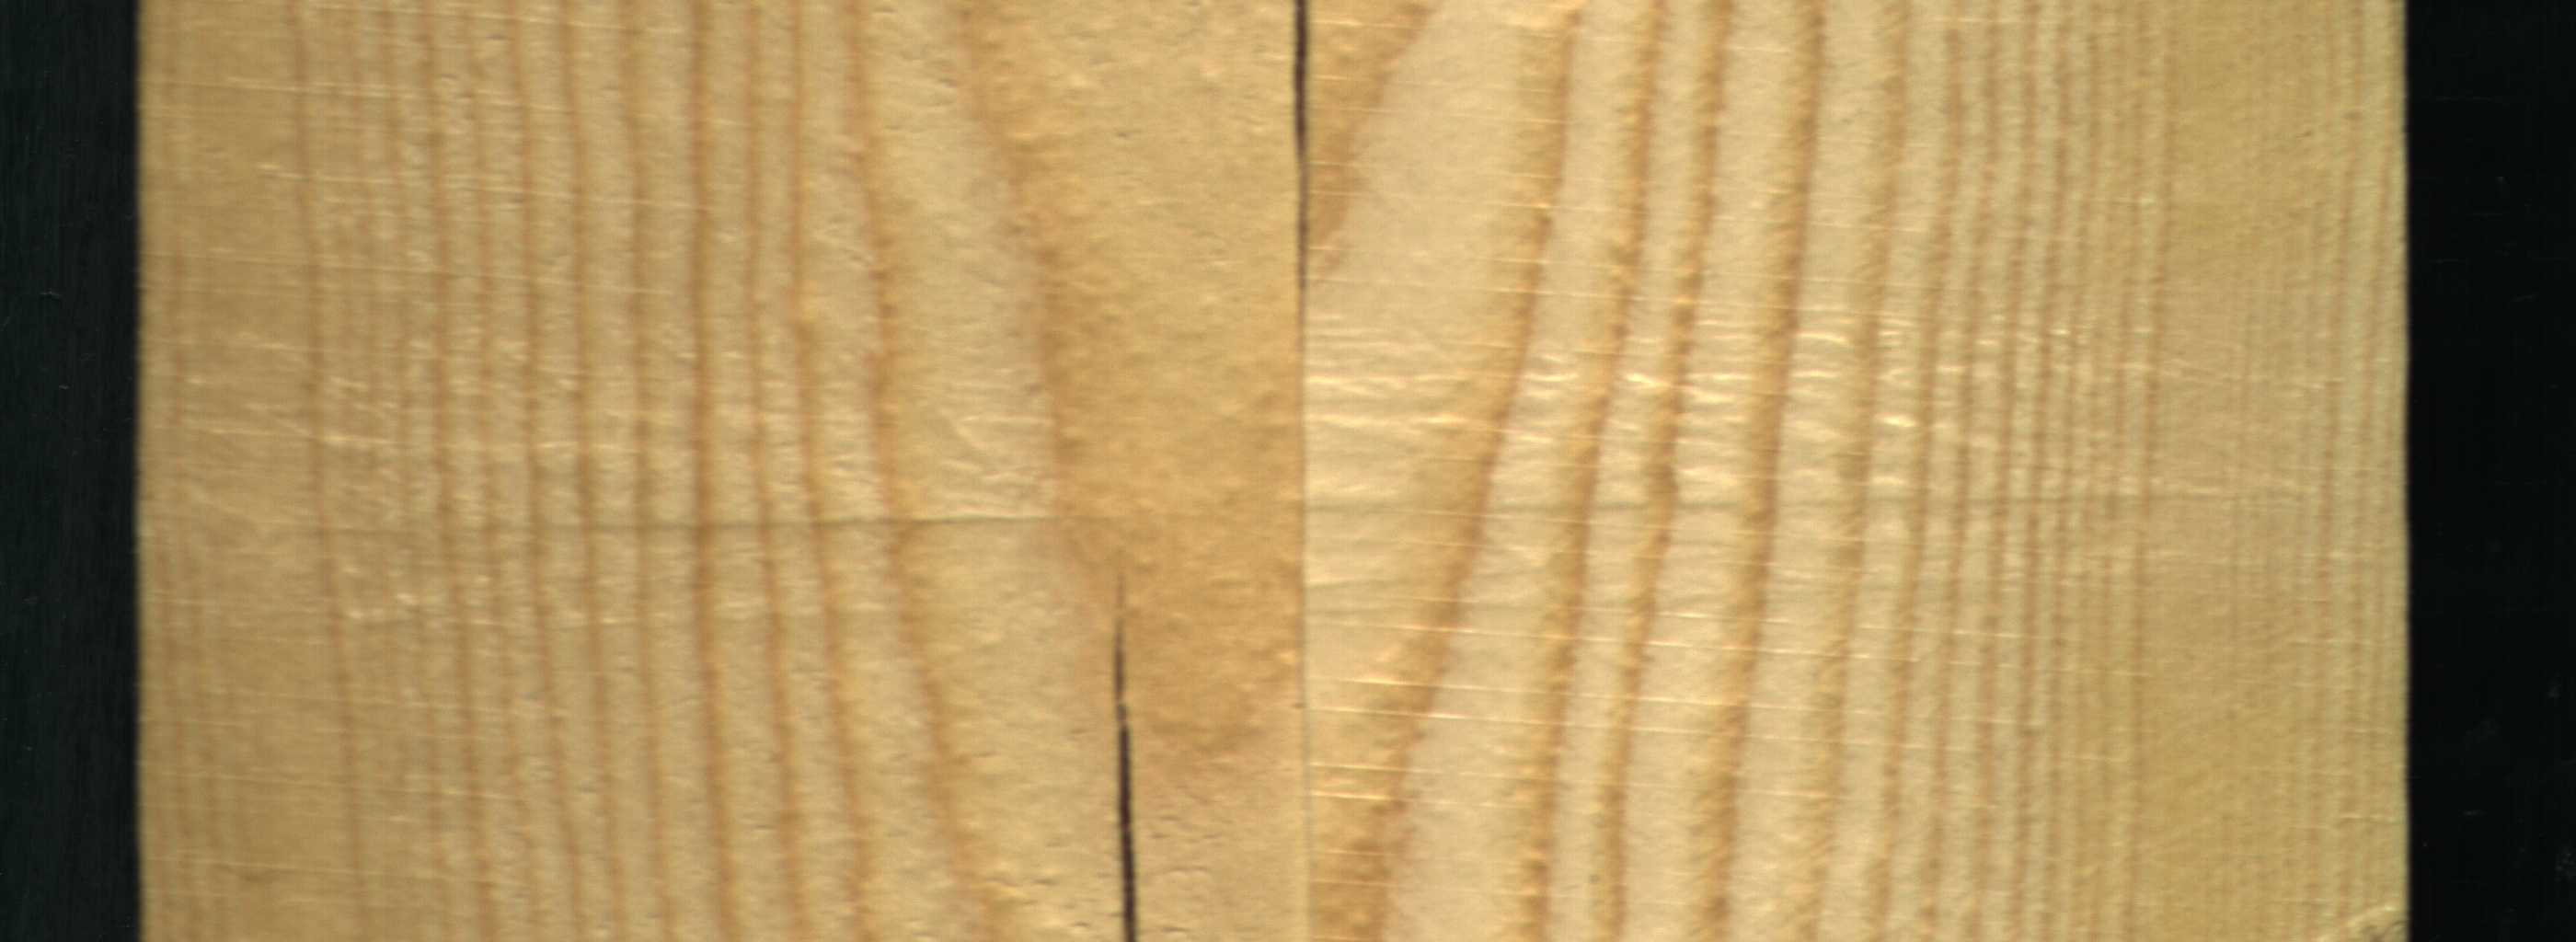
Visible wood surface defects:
Crack
Crack